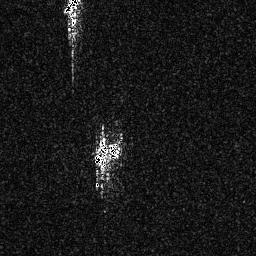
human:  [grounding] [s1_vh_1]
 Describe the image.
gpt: In the satellite image, there is  <ref>1 small ship </ref> <box>[[24, 0, 30, 5, 0]]</box> located at top left,  <ref>1 medium ship </ref> <box>[[36, 54, 46, 64, 0]]</box> located at center.